Question:
I have a shape e-g, Rectanle and i want to rotate it at an angle X and want to get the updated rotated points of shape.
Currently for rotation of object i am using canvas.rotate, but the original points remains the same; not the rotated one. I am using this code.
'''
canvas.save();
canvas.rotate(angle, Pivate.x, Pivate.y);
canvas.drawRect(left, top, right, bottom, redPaint);
canvas.restore();
'''
Any help will be appreciated...
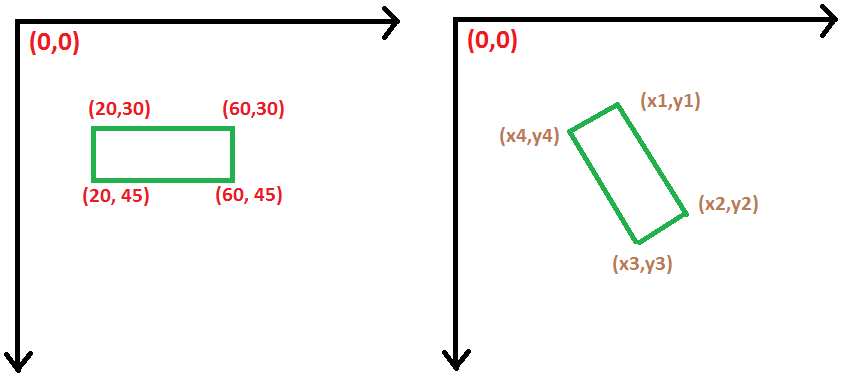
Answer: You need the following way to get update array of points...
'''
float[] ptArr = new float[] { 20, 30, 60, 30, 60, 45, 20, 45};
Matrix m = new Matrix();
m.preRotate(angle, px, py); // where px and py is pivot point.
m.mapPoints(ptArr);
//at this point your array will be updated.
canvas.drawPoints(ptArr, mPaint);
'''